Question: I'm answering a certain request to my Django server with a JSON object:
'''
return HttpResponse(json.dumps(geojson), mimetype="application/json")
'''
But I don't know how to get it at the HTML/javascript. I have gone through lots of similar questions and tutorials, but they all start defining an string variable with an example of JSON to use it. But I haven't been able to find how to get the JSON the server is answering me.
Any help or tutorial link?
EDIT: I tried using jQuery.ajax as suggested, but the function is never being executed:
Content of map-config.js:
'''
var jsondata;
var lon = 5;
var lat = 40;
var zoom = 5;
var map, layer;
function init(){
map = new OpenLayers.Map( 'map' );
layer = new OpenLayers.Layer.WMS( "OpenLayers WMS",
"http://vmap0.tiles.osgeo.org/wms/vmap0",
{layers: 'basic'} );
map.addLayer(layer);
map.setCenter(new OpenLayers.LonLat(lon, lat), zoom);
var geojson_format = new OpenLayers.Format.GeoJSON();
var vector_layer = new OpenLayers.Layer.Vector();
map.addLayer(vector_layer);
vector_layer.addFeatures(geojson_format.read(jsondata)); // Feeding with the json directly
}
$.ajax({
url: "localhost:8000/form/",
type: "POST",
dataType: "json"
}).done(function (data) {
$("#dialog").dialog('Hello POST!');
console.log(data);
jsondata = data; // Saving JSON at a variable so it can be used with the map
});
'''
I also have another js file for a form, which works properly. And the HTML file is this one:
'''
<html>
<head>
<script src="{{STATIC_URL}}js/jquery-1.9.1.js"></script>
<script src="{{STATIC_URL}}js/jquery-ui-1.10.3.custom.js"></script>
<script src="{{STATIC_URL}}js/OpenLayers.js"></script>
<script src="{{STATIC_URL}}js/form.js"></script>
<script src="{{STATIC_URL}}js/map-config.js"></script>
<link rel="stylesheet" href="{{STATIC_URL}}css/jquery-ui-1.10.3.custom.css">
<link rel="stylesheet" href="{{STATIC_URL}}css/style.css" type="text/css">
</head>
<body onload="init()">
<div id="form" class="form-style">
<p>Start Date: <input type="text" id="id_startDate"></p>
<p>
<label for="amount">Interval:</label>
<input type="text" id="amount" style="border: 0; color: #f6931f; font-weight: bold;" />
</p>
<p> <div id="id_interval"></div> </p>
<p>
<button id="id_okButton">OK</button>
</p>
</p>
</div>
<div id="map" class="smallmap">
</body>
'''
So, when the POST request is received with the json coming from server, the jQuery.ajax method should execute, and the map should show some data (draw polygons over it to be exact). That POST is arraiving OK as stated at FireBug (the snapshot is not showing the whole json object, which is big):

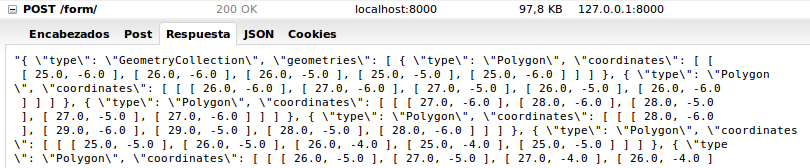
Answer: Did you serialize your object to json format ?
'''
$.ajax({
url: //your_url,
type: "POST",
success: function (data) {
// write your parsing code..
}
},
error: function (err) {
}
});
'''
exp json from w3schools.com
'''
{
"people": [
{ "firstName":"John" , "lastName":"Doe" },
{ "firstName":"Anna" , "lastName":"Smith" },
{ "firstName":"Peter" , "lastName":"Jones" }
]
}
'''
parsing exp (in jquery ajax success function ):
'''
$.each(data.people, function (i, person) {
console.log(person.firstName + " " + person.lastName)
});
'''